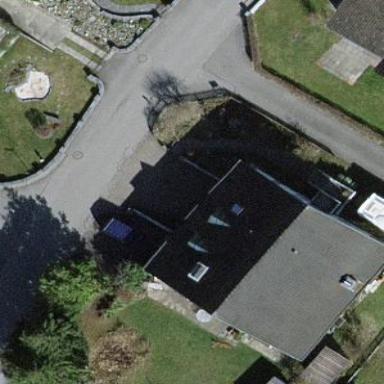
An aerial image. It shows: House with gabled roof oriented across.